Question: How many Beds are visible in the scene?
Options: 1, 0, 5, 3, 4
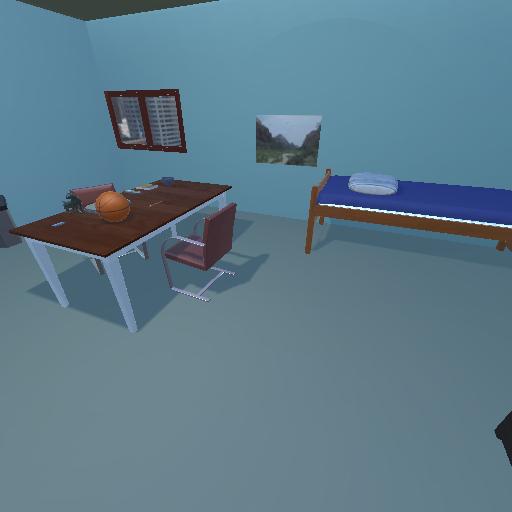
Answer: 1